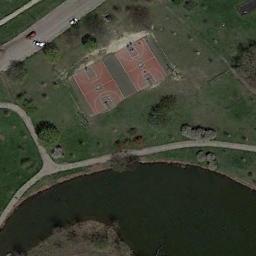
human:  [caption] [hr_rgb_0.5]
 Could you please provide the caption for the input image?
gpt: Two basketball courts on the lawn and a lake beside .

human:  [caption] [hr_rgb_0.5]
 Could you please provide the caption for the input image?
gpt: The basketball courts are on the lawn, With a lake and roads nearby .

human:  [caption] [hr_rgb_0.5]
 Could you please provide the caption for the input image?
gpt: There are two basketball courts in the middle of grass next to a river .

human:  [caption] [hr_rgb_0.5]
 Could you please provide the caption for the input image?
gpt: There are two small basketball courts on the green land .

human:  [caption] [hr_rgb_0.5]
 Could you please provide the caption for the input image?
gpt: Two basketball courts are surrounded by grass .